Question: How many projects?
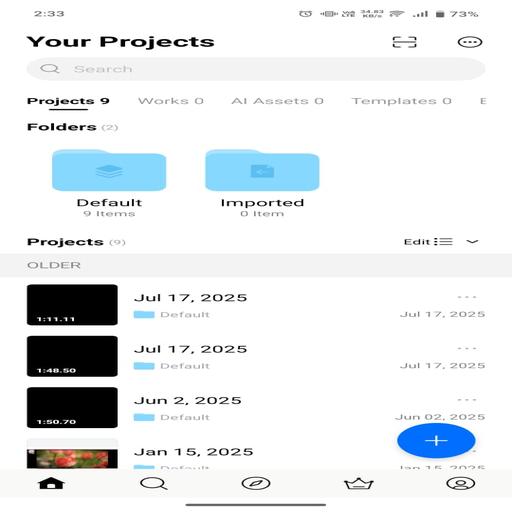
Answer: Nine projects